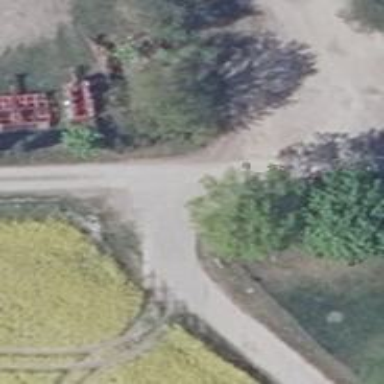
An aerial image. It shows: Concrete service road